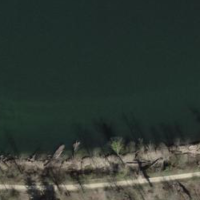
EUNIS habitat code: 15
Species observed at this site:
Carpinus betulus
Lonicera acuminata